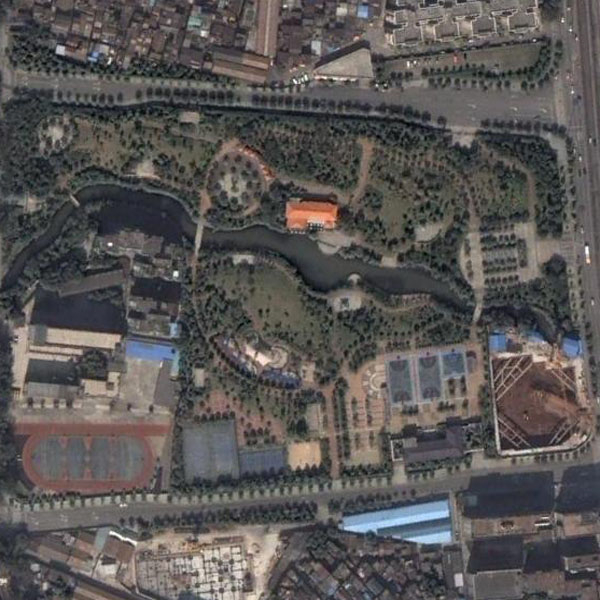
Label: Park